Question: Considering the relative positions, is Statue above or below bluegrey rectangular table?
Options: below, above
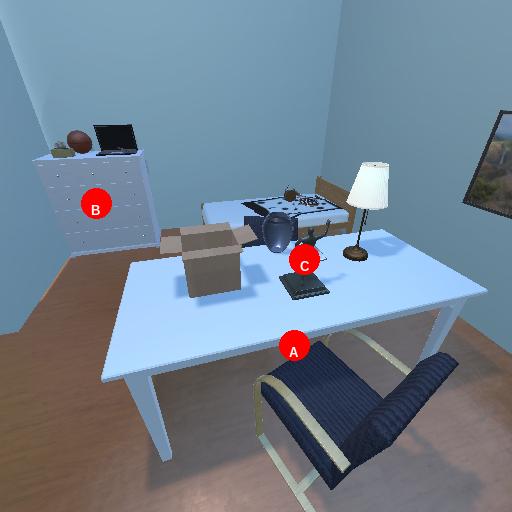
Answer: below